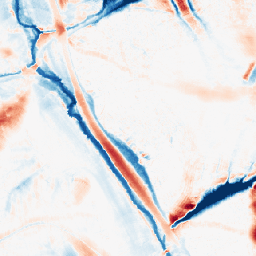
Category: morphological
Decomposition family: morphological_ellipse
Decomposition parameters: operation: average
width: 30
height: 50
Upsampling method: area
Upsampling parameters: scale: 4
Upsampling scale: 4